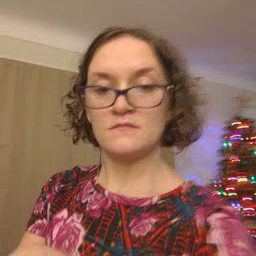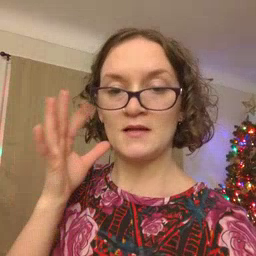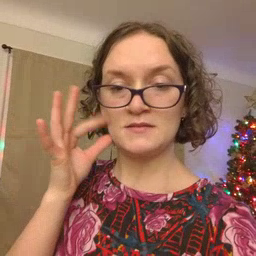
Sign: cat